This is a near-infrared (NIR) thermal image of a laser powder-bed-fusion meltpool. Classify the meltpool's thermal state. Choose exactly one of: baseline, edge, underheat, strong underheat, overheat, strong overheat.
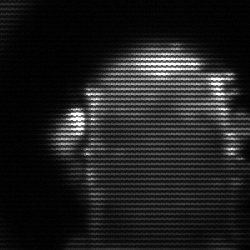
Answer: baseline